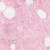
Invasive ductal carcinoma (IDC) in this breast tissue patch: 0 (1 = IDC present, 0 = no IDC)